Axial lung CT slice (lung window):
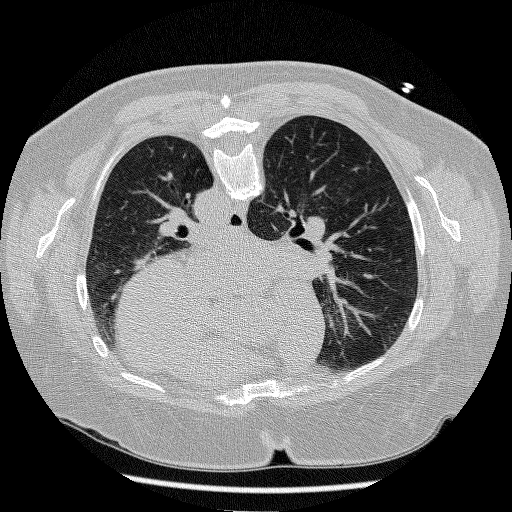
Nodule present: no